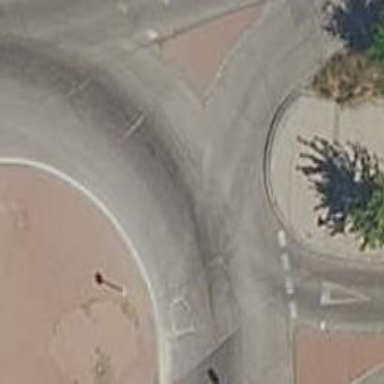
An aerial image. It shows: Roundabout on residential road with asphalt surface.